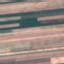
Land use / land cover: AnnualCrop